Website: walmart
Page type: billing-address
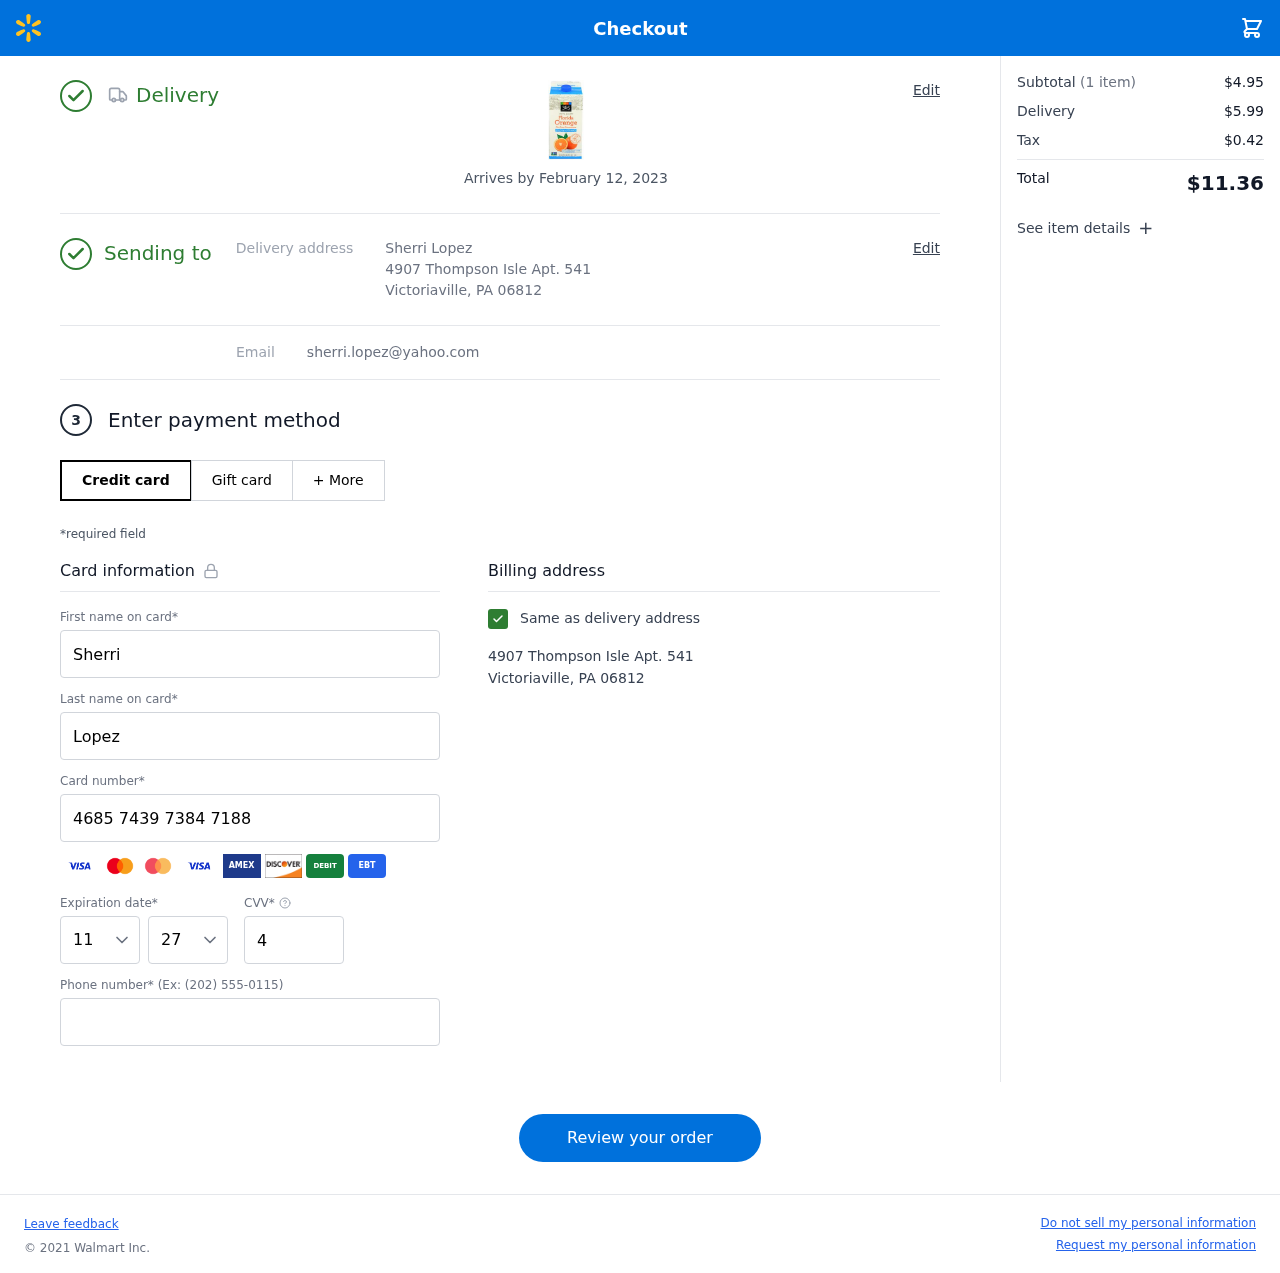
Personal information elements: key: PII_CARD_CVV
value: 458
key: PII_CARD_EXPIRY_MONTH
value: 11
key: PII_CARD_EXPIRY_YEAR
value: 27
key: PII_CARD_NUMBER
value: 4685 7439 7384 7188
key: PII_EMAIL
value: sherri.lopez@yahoo.com
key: PII_FIRSTNAME
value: Sherri
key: PII_FULLNAME
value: Sherri Lopez
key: PII_LASTNAME
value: Lopez
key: PII_PHONE
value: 3277244952
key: PII_STREET
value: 4907 Thompson Isle Apt. 541
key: PII_CITY_STATE_ZIP
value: Victoriaville, PA 06812
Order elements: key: ORDER_DELIVERY_DATE
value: Arrives by February 12, 2023
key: ORDER_NUM_ITEMS
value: (1 item)
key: ORDER_SUBTOTAL
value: $4.95
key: ORDER_SHIPPING_COST
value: $5.99
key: ORDER_TAX
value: $0.42
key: ORDER_TOTAL
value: $11.36